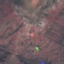
Land use / land cover class: HerbaceousVegetation